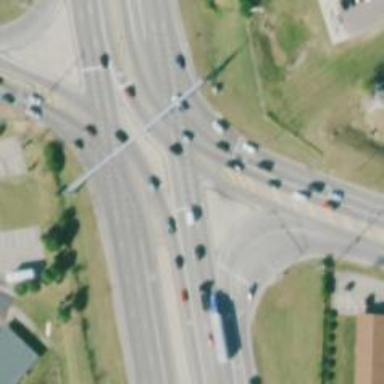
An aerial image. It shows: Trunk link highway.